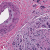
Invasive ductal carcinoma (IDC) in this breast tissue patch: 1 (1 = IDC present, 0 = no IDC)